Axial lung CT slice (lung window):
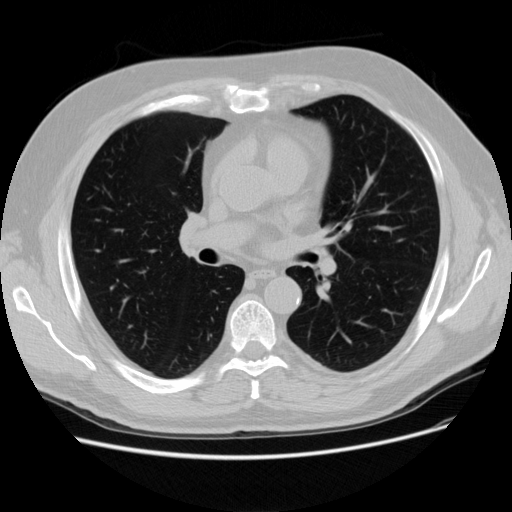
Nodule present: no